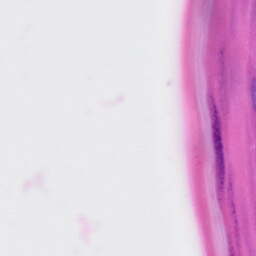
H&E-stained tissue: Skin